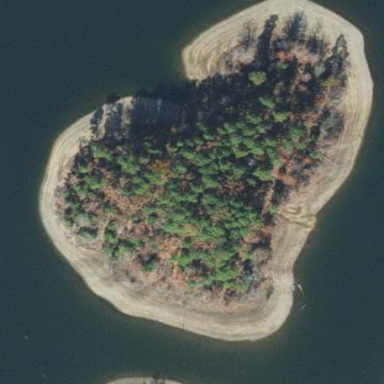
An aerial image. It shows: Islet surrounded by forest.